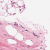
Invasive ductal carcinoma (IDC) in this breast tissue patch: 0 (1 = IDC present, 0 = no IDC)